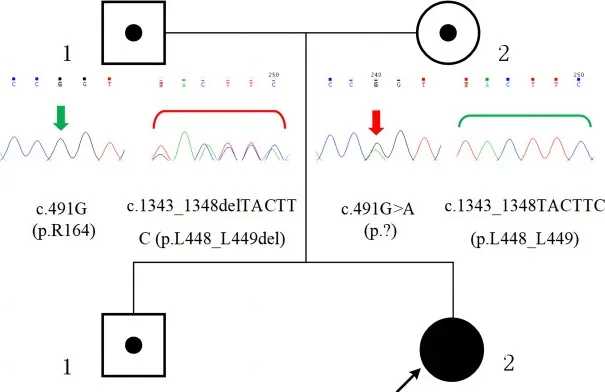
Family pedigree and GSS variants confirmed by sanger sequencing. The patient (II-2) had compound heterozygous variants, c.491G > A (p. ?) and c.1343_1348delTACTTC (p. L448_L449del), which were inherited from her mother 2), and . Father 1), respectively. Her brother (II-1) had the c.491G > A (p. ?) variant, which was inherited from his mother (I-2).
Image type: pathology (giemsa)